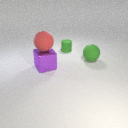
small green rubber cylinder behind large purple metal cube